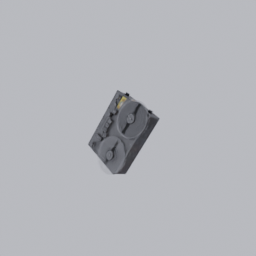
Label: electronics